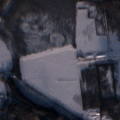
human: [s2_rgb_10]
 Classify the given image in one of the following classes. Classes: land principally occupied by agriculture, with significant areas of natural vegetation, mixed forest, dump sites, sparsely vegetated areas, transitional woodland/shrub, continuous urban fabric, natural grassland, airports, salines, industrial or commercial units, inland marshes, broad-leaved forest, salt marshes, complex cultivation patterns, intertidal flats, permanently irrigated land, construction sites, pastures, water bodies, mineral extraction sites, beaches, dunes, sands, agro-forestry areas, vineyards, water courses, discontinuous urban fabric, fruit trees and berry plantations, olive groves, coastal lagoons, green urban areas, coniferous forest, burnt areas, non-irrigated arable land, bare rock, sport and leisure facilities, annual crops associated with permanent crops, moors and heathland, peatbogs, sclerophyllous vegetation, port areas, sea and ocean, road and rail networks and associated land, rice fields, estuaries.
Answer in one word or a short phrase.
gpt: non-irrigated arable land, coniferous forest, mixed forest, transitional woodland/shrub, peatbogs